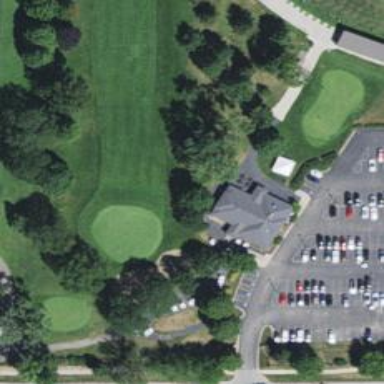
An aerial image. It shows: Path used for both walking and golf.